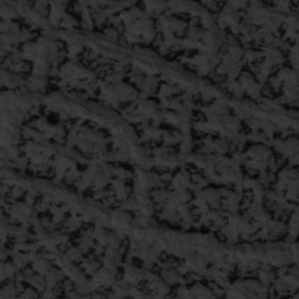
Label: frost